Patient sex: M
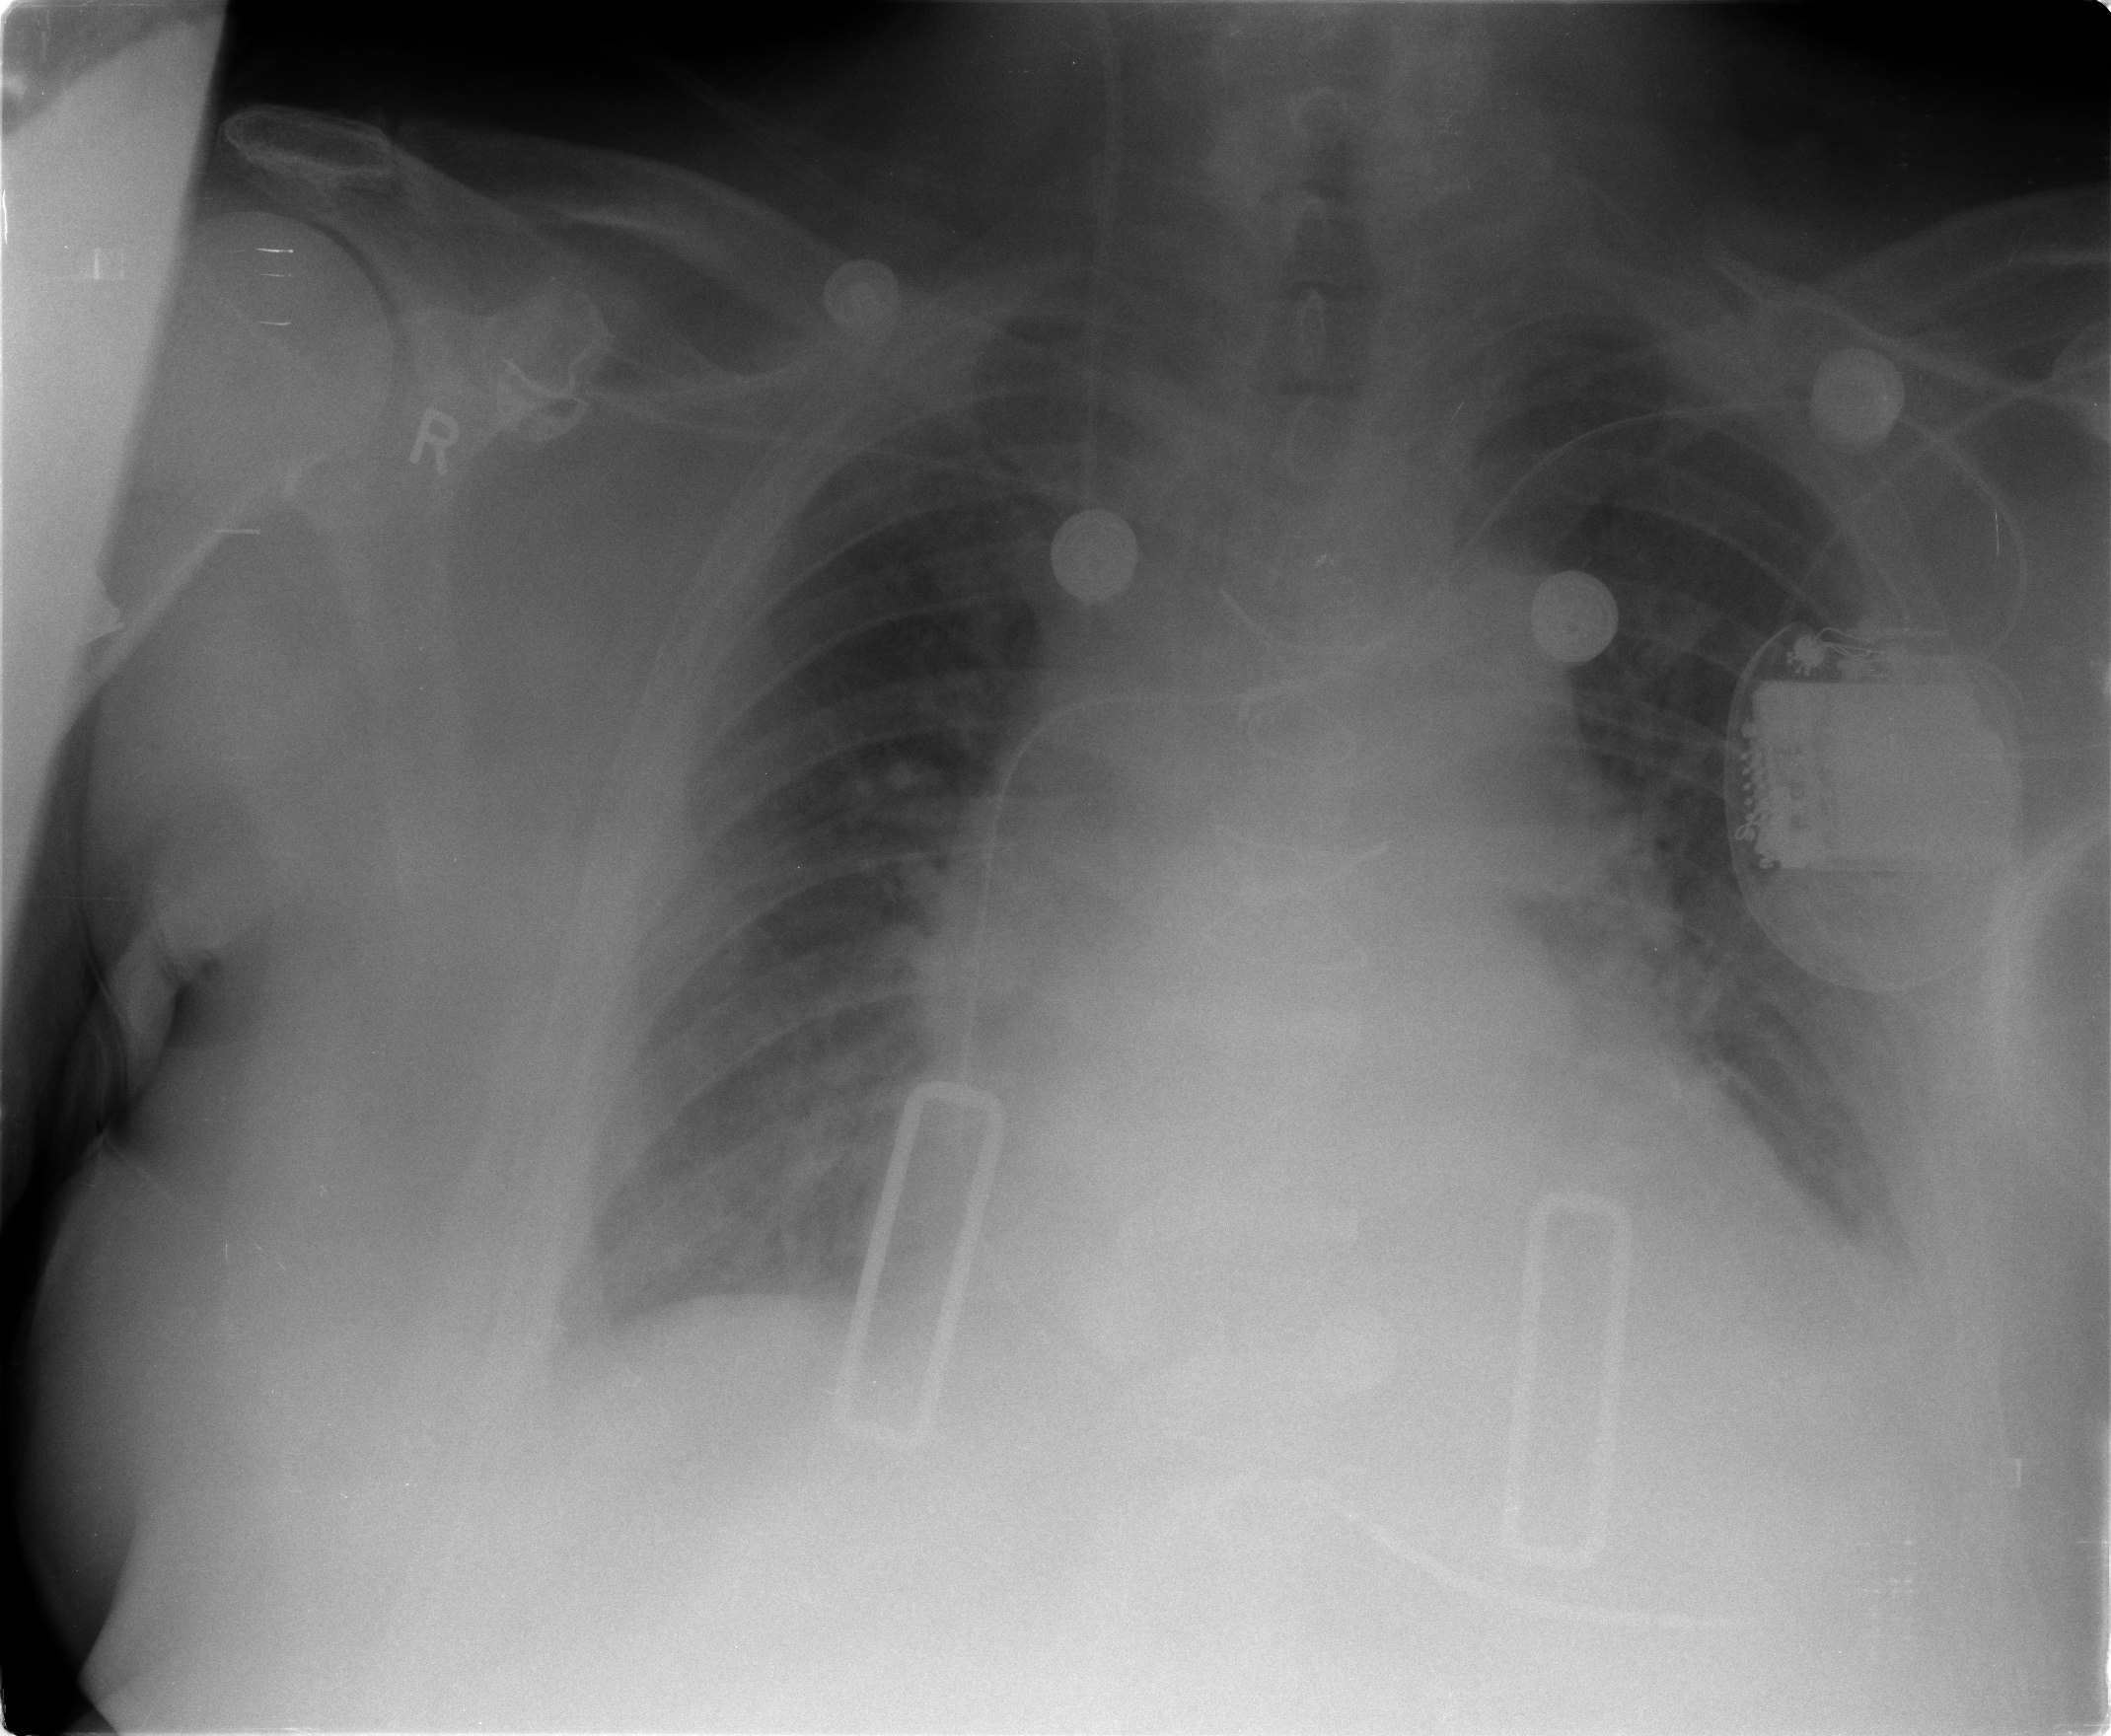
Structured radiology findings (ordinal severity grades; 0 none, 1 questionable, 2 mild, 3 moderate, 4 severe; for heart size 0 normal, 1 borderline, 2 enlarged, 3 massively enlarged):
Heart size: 2
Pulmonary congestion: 0
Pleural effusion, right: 0
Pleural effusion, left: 1
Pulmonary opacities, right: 0
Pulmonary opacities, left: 0
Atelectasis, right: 0
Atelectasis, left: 2